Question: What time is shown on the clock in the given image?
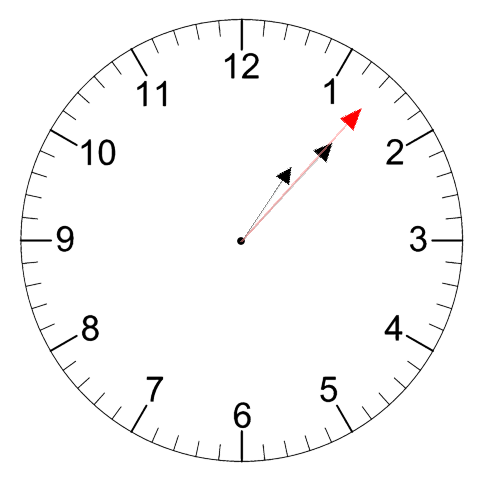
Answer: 01:07:07